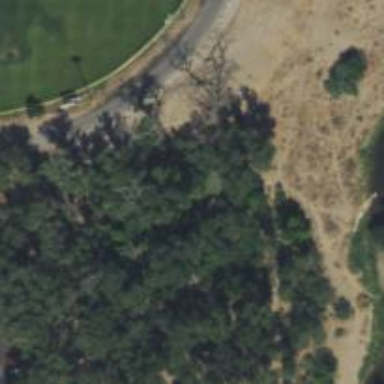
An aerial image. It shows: Disc golf tee area.